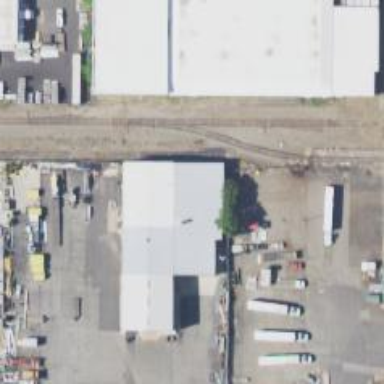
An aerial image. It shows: Railway siding for service.